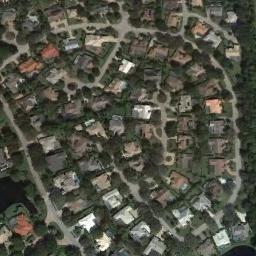
Label: residential